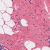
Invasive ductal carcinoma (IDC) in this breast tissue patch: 0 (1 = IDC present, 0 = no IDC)